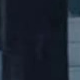
Vehicle type: Car